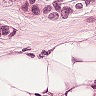
Metastatic tissue present: yes